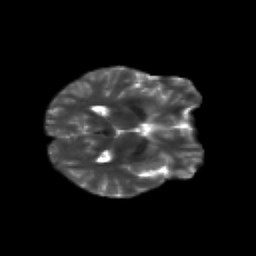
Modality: T2w
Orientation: axial
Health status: healthy
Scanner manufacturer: siemens
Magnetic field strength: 3 T
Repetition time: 12 s
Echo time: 0.092 s